Field crop: maize
Growth stage: 2
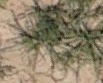
Species: salsola